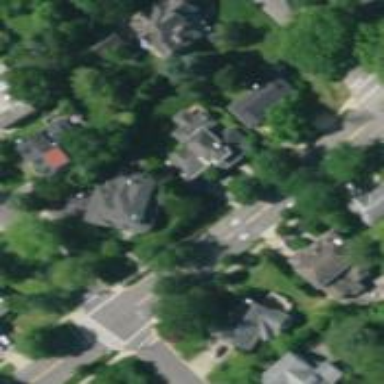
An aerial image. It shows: Charming neighbourhood.